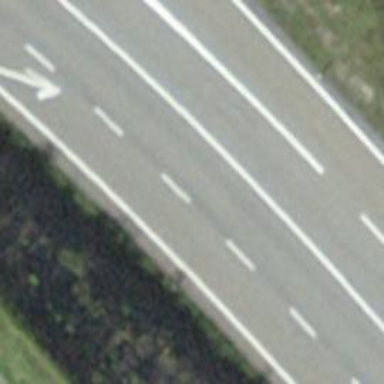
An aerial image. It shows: Asphalt road classified as primary highway which is motorroad.